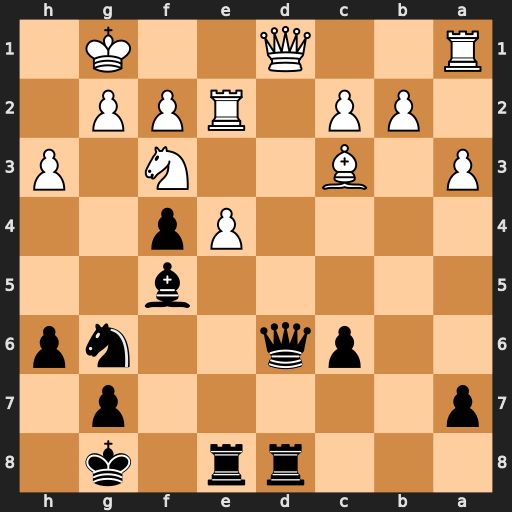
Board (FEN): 3rr1k1/p5p1/2pq2np/5b2/4Pp2/P1B2N1P/1PP1RPP1/R2Q2K1
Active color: b
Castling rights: -
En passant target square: -
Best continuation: Qxd1+ Rxd1 Rxd1+